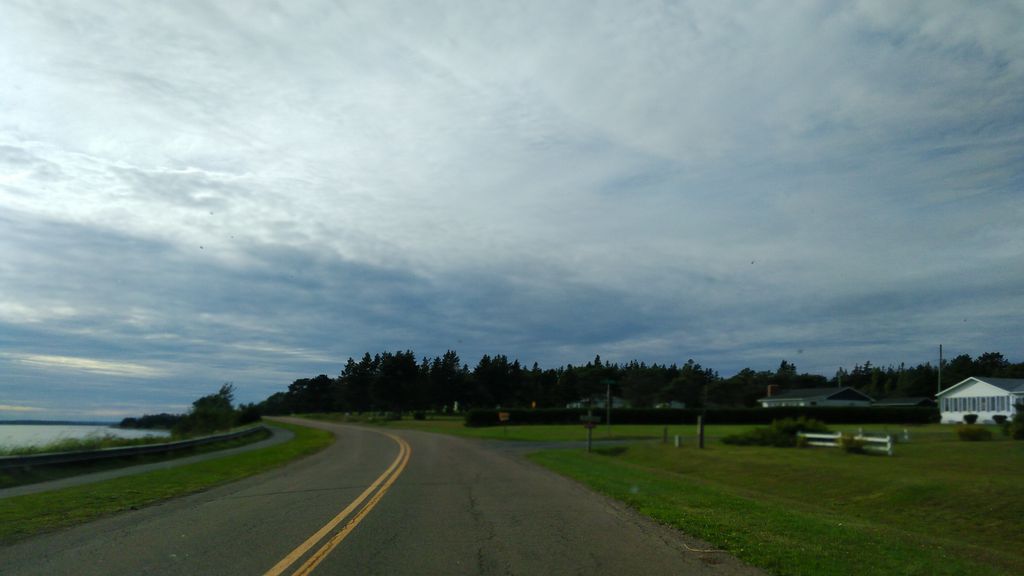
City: charlottetown